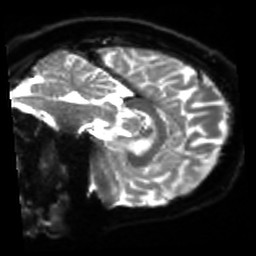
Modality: sbref
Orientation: sagittal
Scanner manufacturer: siemens
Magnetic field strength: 3 T
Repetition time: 4 s
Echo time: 0.0594 s